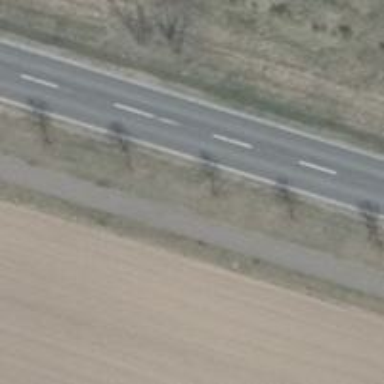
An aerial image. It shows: Broadleaved deciduous tree along the street.